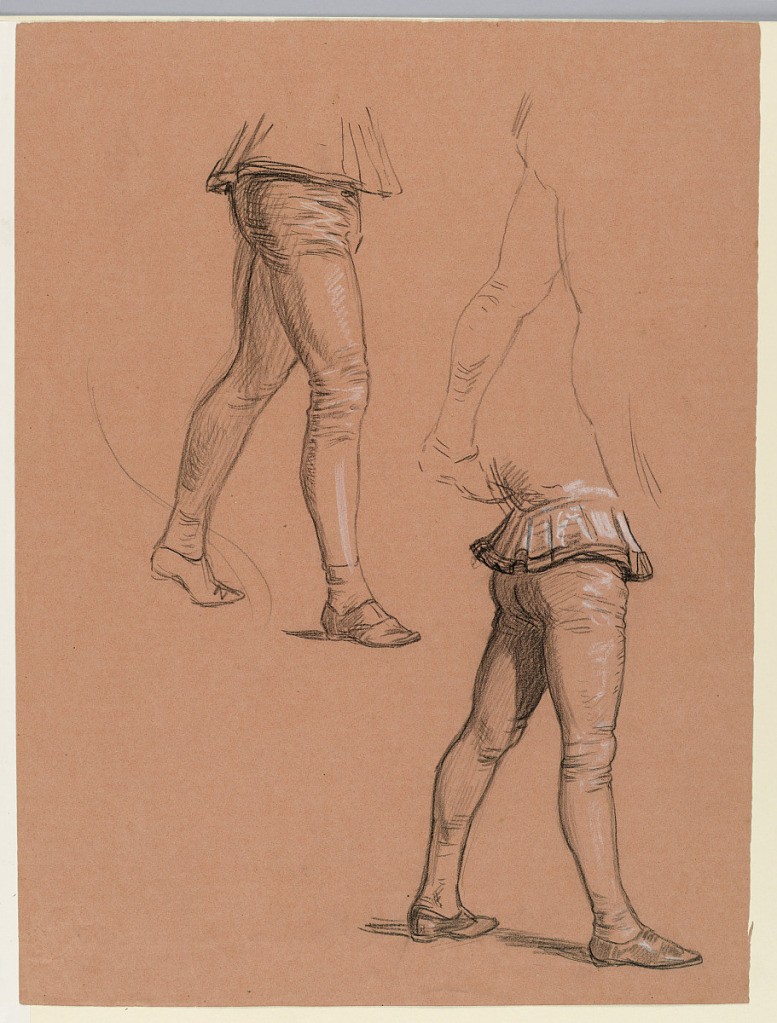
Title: Study for "Wedding Procession"
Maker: Elihu Vedder, American, 1836 – 1923
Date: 1872–1875
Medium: Pastel crayon on paper
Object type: Drawing
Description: Three sketches of a male figure's legs, in walking posture, wearing tights.